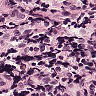
Metastatic tissue present: no